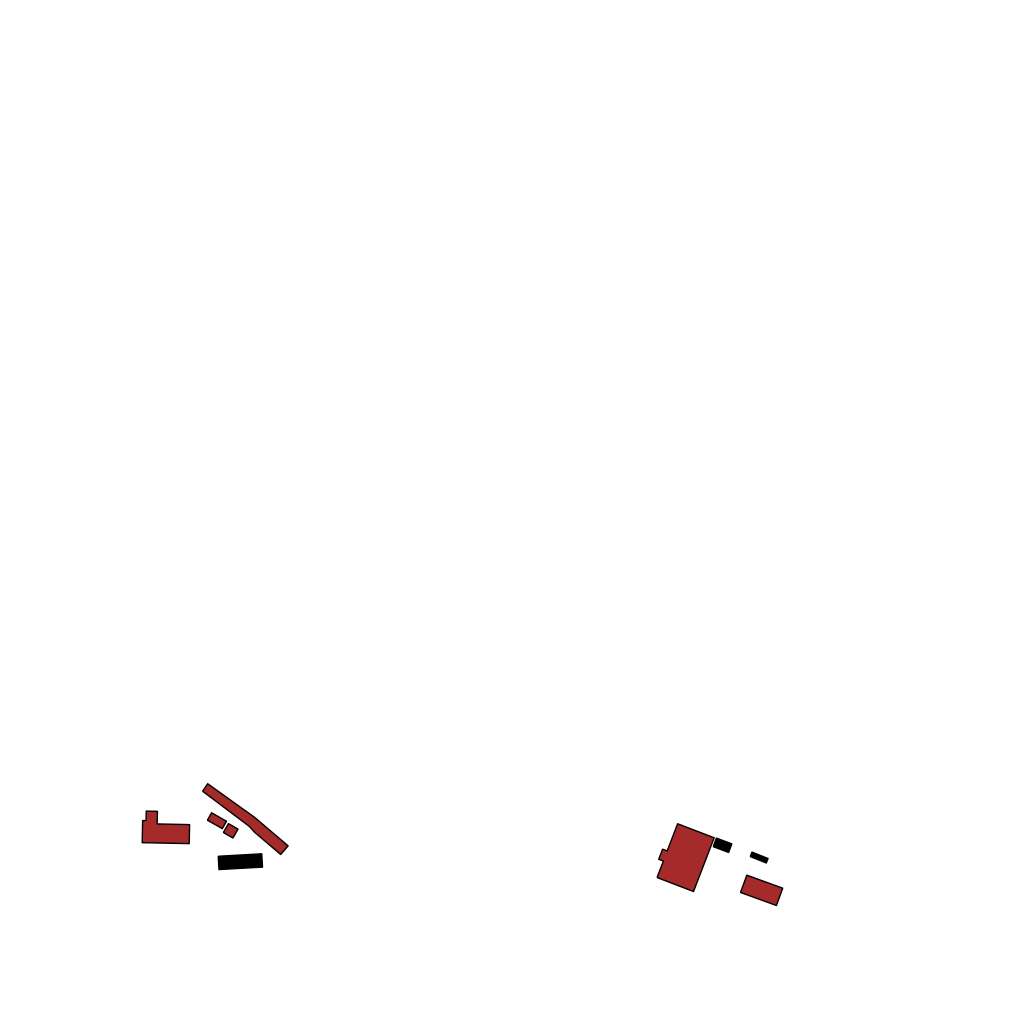
Tags: overhead vector_map, industrial, recreation, residential, individual_rise, low_rise, density_1, Building, Facility, 1.0 km²